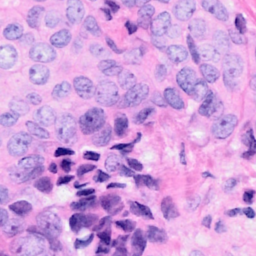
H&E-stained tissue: Breast